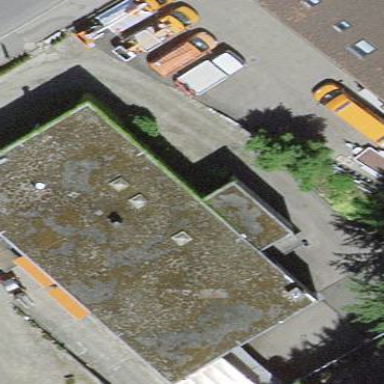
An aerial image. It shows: Industrial building.